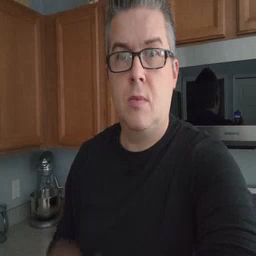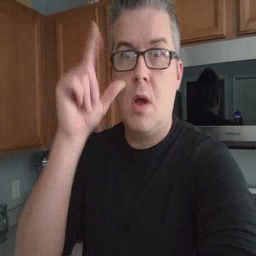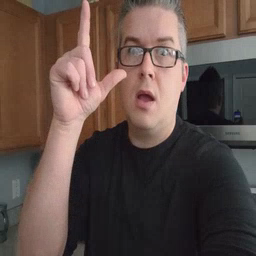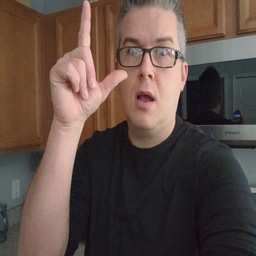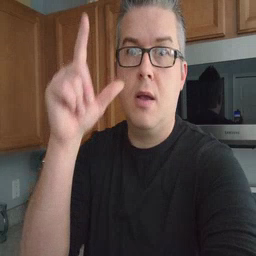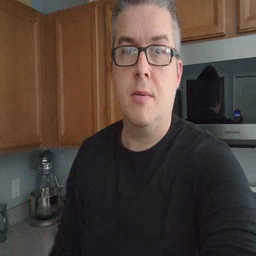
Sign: awake